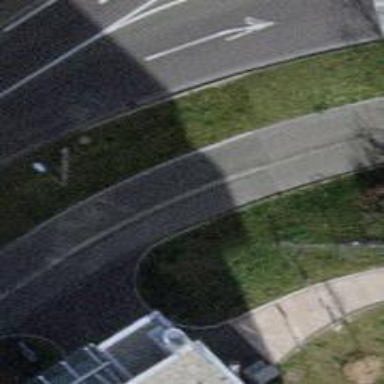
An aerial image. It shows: Asphalt sidewalk and cycleway. The sidewalk and cycleway both have asphalt surface.